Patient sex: F
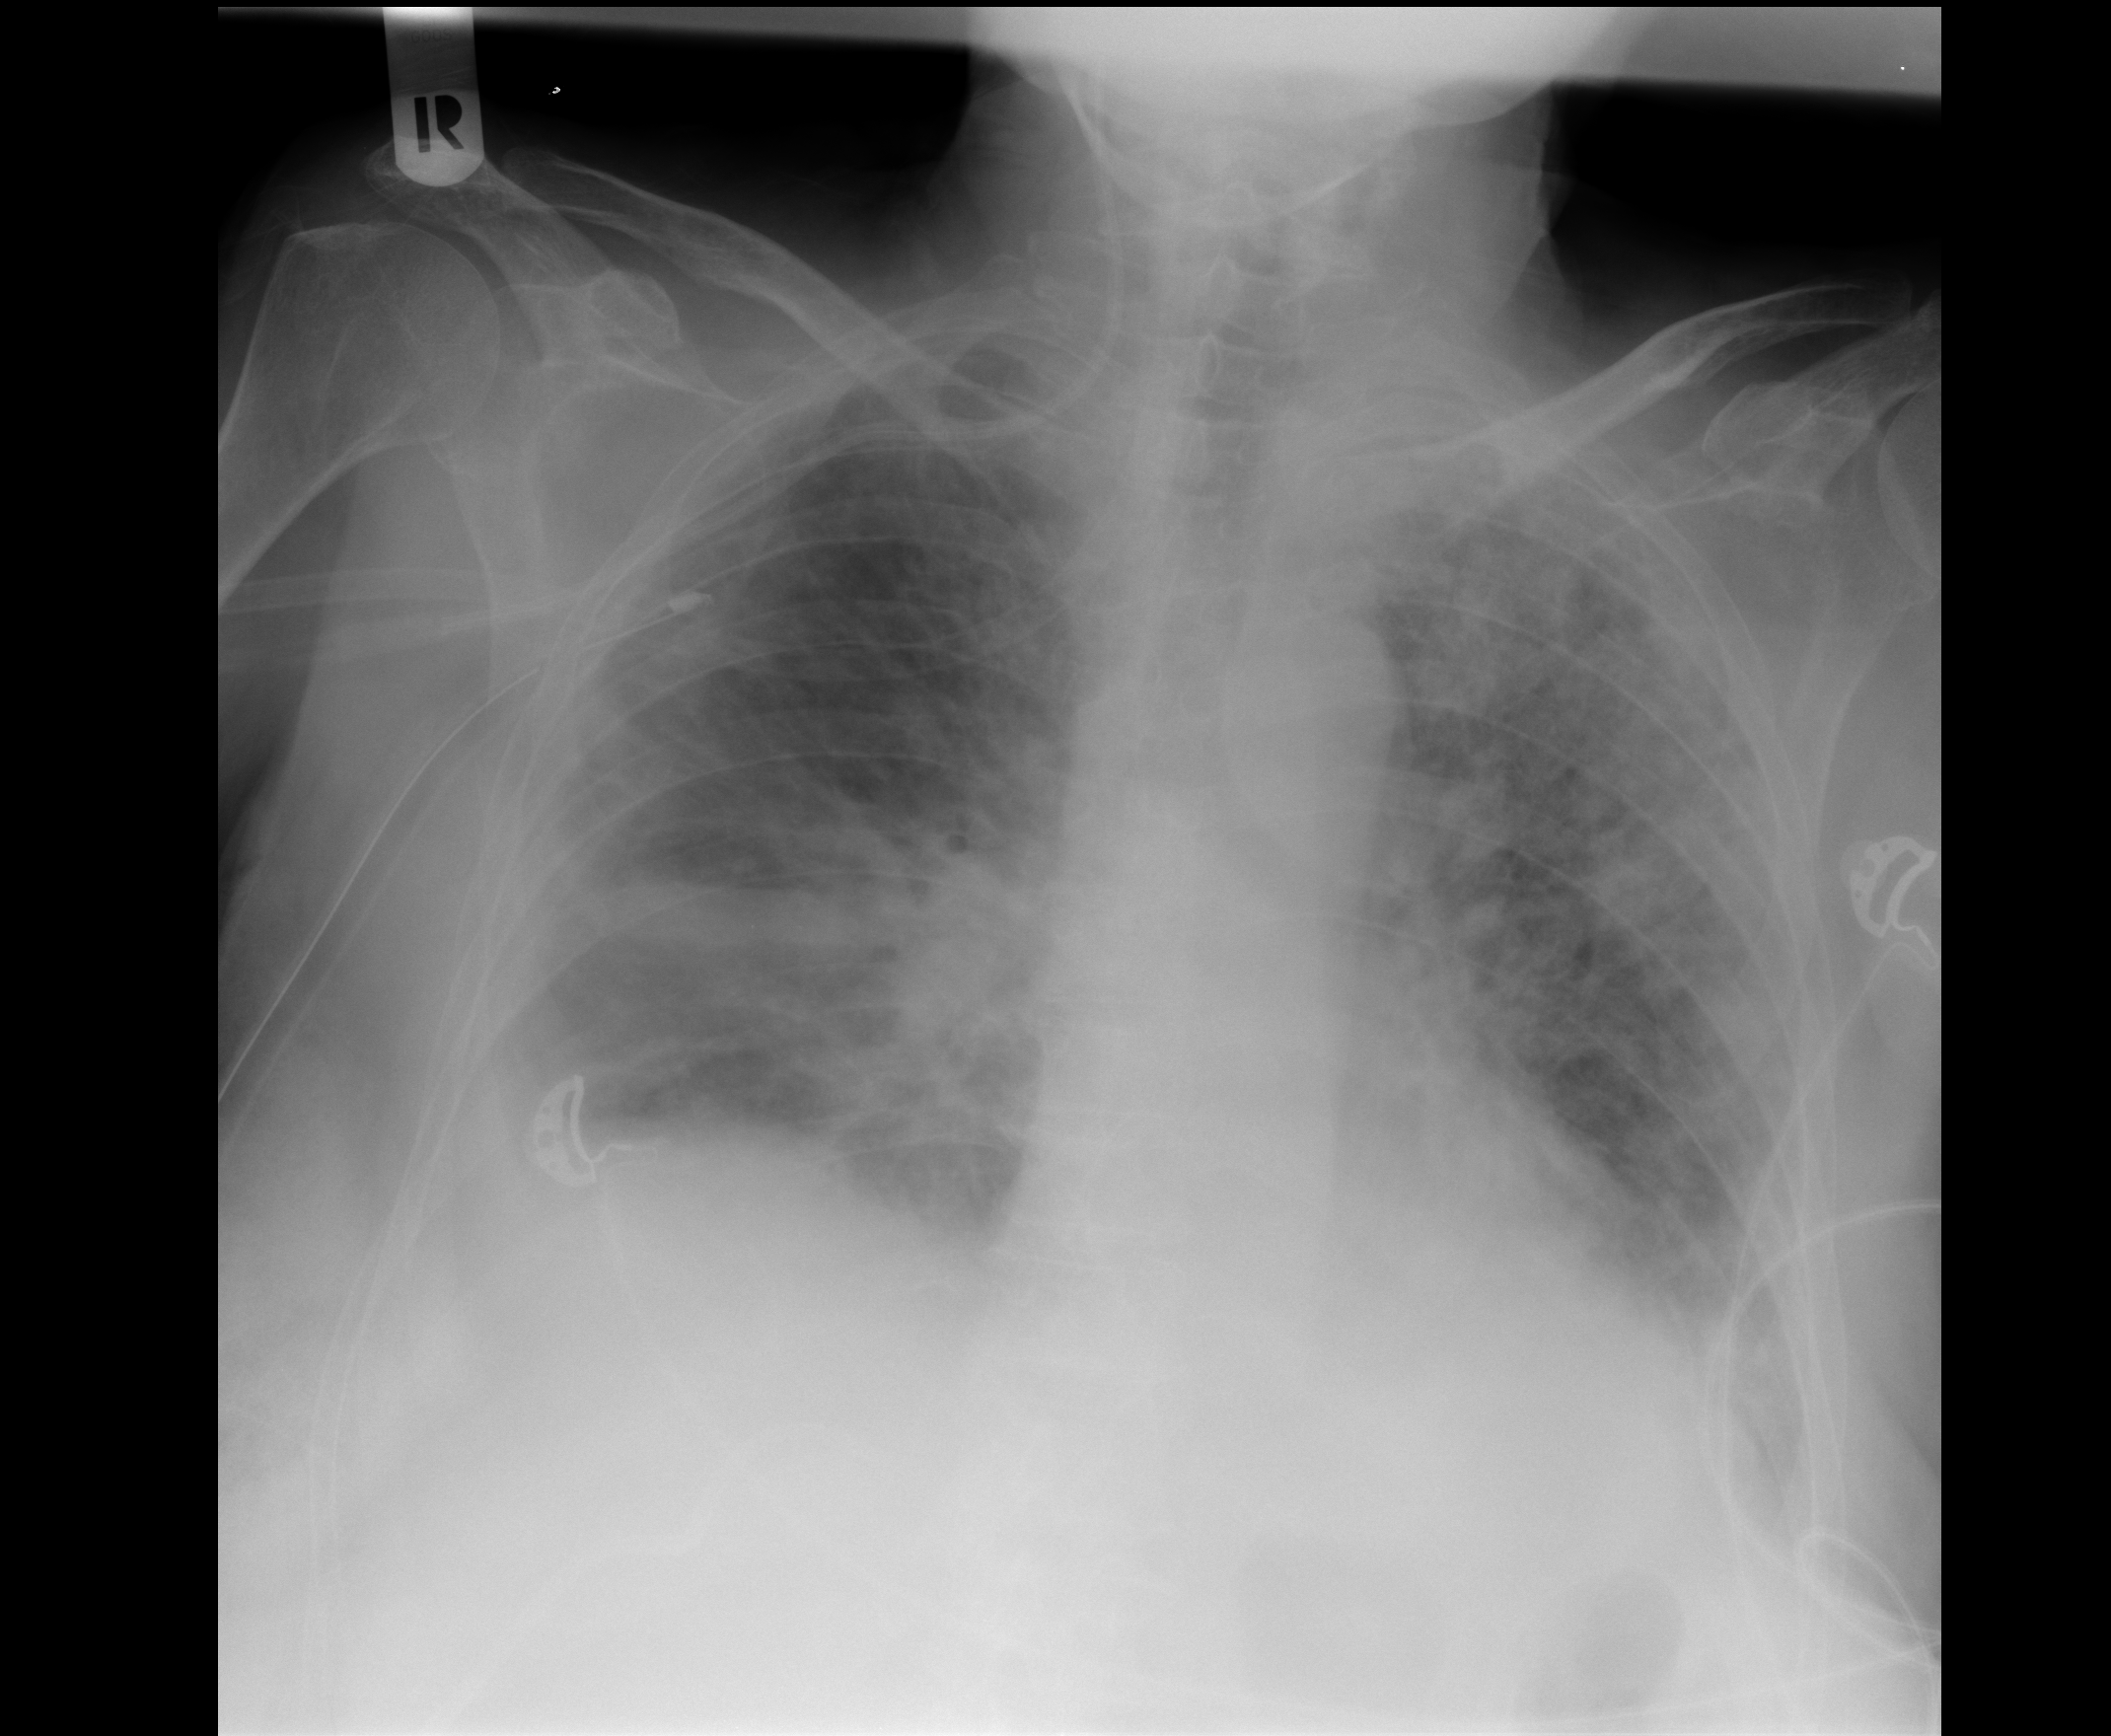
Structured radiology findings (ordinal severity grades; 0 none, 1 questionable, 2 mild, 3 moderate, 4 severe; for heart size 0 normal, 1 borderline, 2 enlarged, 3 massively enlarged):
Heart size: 0
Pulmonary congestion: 1
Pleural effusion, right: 2
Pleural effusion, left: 2
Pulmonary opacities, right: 2
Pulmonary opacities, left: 3
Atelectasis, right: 2
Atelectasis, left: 2